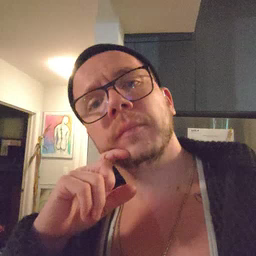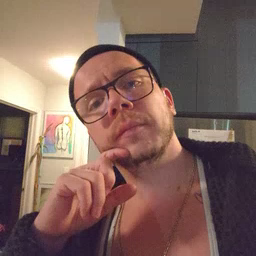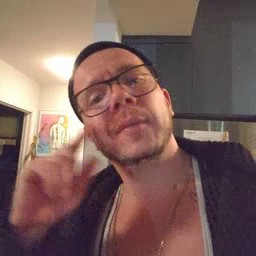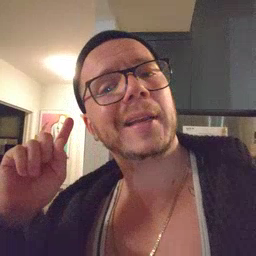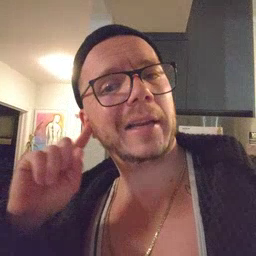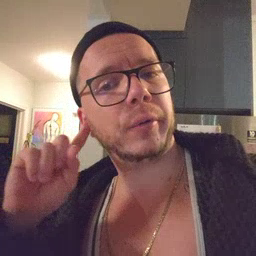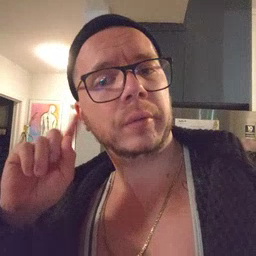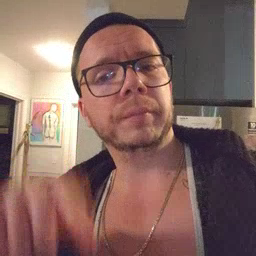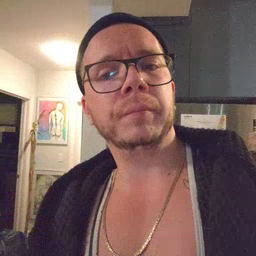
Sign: ear